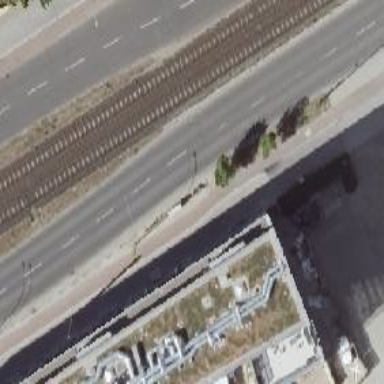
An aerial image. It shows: Primary highway with dual carriageway. The asphalt surface road has paved sidewalk and paved cycleway on the right side.